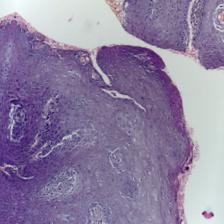
Diagnosis: OSCC